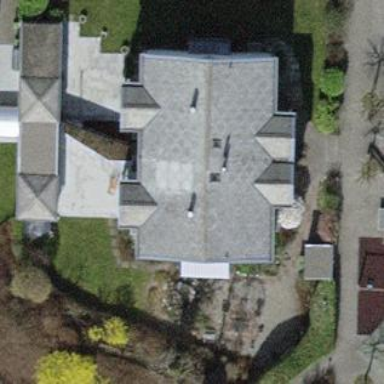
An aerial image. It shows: Semidetached house.